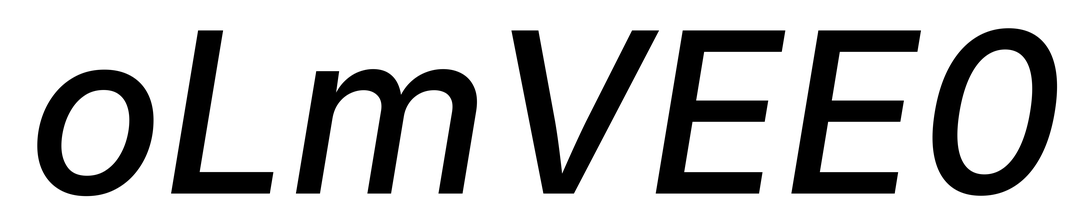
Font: Inter-Italic_Medium_Italic